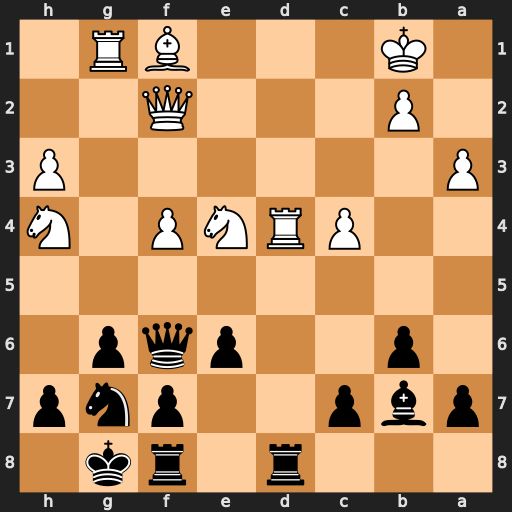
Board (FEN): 3r1rk1/pbp2pnp/1p2pqp1/8/2PRNP1N/P6P/1P3Q2/1K3BR1
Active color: b
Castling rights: -
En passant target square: -
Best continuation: Qxd4 Qxd4 Rxd4